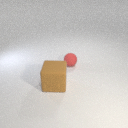
small red rubber sphere behind large brown rubber cube